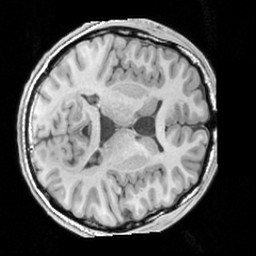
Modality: T1w
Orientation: axial
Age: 19
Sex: male
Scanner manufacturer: siemens
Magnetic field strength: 3 T
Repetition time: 1.63 s
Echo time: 0.00311 s